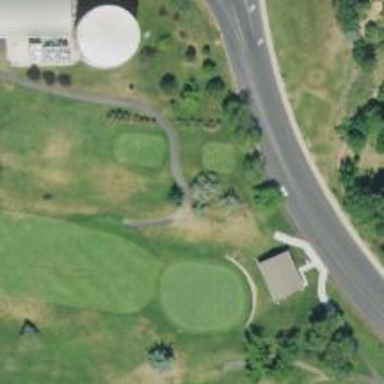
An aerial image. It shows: Service road used as golf cart path.